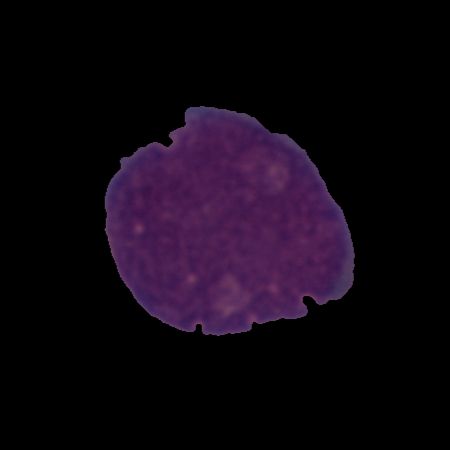
Label: cancer